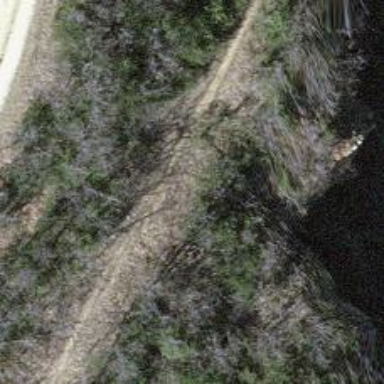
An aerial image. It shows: Dirt path.